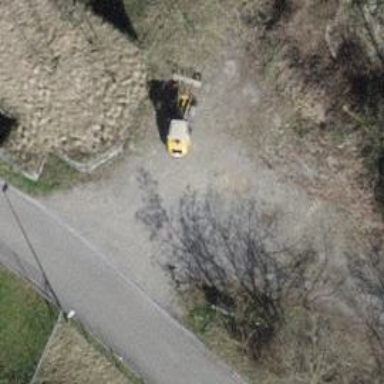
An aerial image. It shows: Bench.